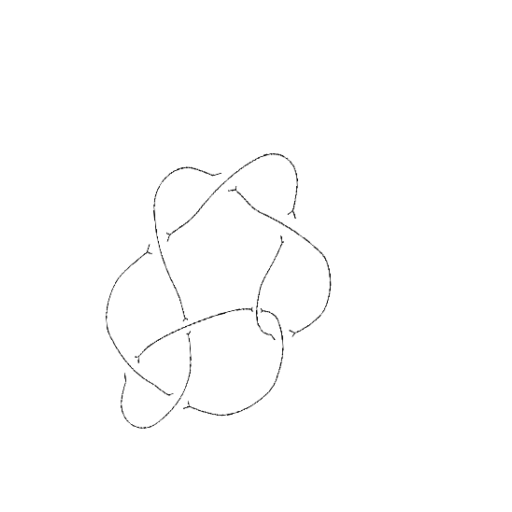
Crossing number: 8